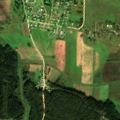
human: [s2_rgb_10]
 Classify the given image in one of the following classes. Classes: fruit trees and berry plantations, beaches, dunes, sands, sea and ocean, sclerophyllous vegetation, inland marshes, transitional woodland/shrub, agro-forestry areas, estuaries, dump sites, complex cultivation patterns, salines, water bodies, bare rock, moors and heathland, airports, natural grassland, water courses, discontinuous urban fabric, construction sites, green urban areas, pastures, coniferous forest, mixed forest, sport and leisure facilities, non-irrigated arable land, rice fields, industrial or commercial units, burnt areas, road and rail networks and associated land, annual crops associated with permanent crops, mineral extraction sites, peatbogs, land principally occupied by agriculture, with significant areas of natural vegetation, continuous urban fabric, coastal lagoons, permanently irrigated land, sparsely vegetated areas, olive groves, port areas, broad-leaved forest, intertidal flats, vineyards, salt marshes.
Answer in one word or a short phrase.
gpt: discontinuous urban fabric, non-irrigated arable land, pastures, complex cultivation patterns, coniferous forest